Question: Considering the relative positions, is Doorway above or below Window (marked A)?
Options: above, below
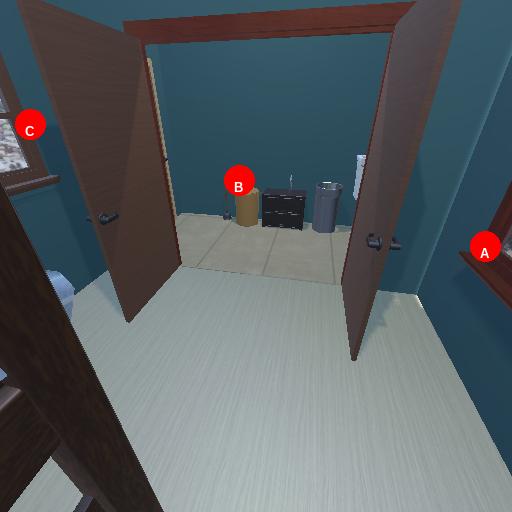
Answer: above